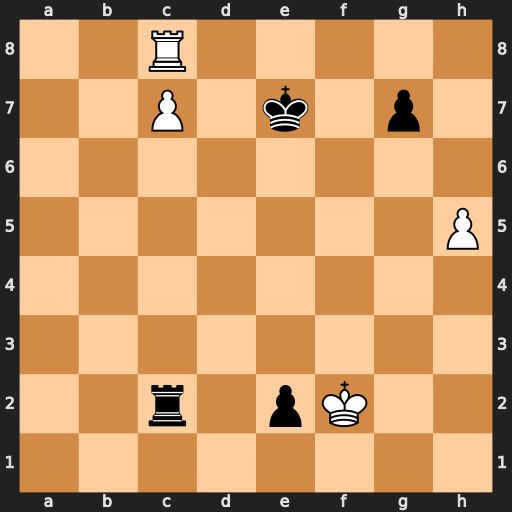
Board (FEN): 2R5/2P1k1p1/8/7P/8/8/2r1pK2/8
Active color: w
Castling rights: -
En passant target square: -
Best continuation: Rg8 e1=R+ Kxe1